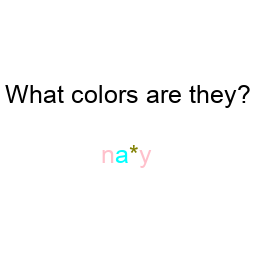
Color: pink, cyan, olive, pink
Color name shown: navy
Background color: white
Question text color: black